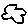
Label: cloud